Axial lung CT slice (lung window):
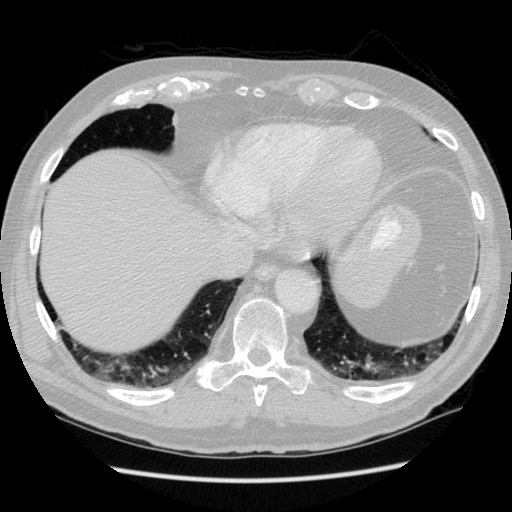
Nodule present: no